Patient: sex F, age 56
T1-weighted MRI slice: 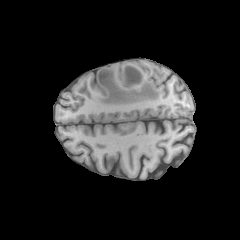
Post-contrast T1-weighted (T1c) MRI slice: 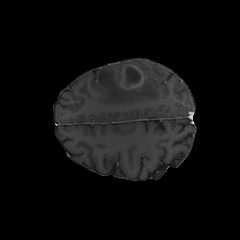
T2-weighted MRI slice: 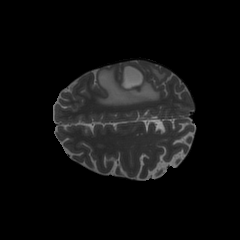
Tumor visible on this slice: yes
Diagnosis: Glioblastoma, IDH-wildtype
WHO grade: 4